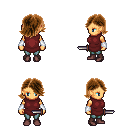
a pixel art fantasy rpg character, female body template, human, tanned skin, maroon tunic, teal pants, brown swoop hairstyle, white cloth bracers, maroon shoes, dagger, four views (front, back, left, right), 2x2 character sprite sheet, small pixel art, hard edges, no anti-aliasing